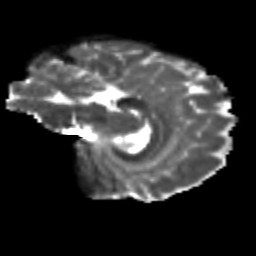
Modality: T2w
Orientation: sagittal
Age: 13
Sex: female
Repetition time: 9.4 s
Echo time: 0.089 s